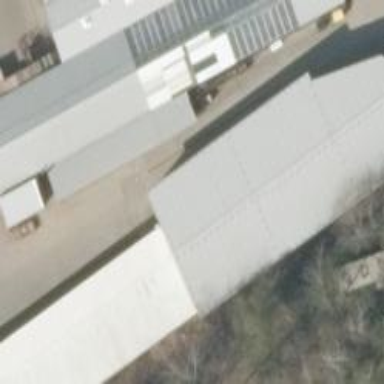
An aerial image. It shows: Industrial building.